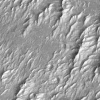
Atmospheric dust classification: not_dusty